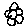
Label: flower